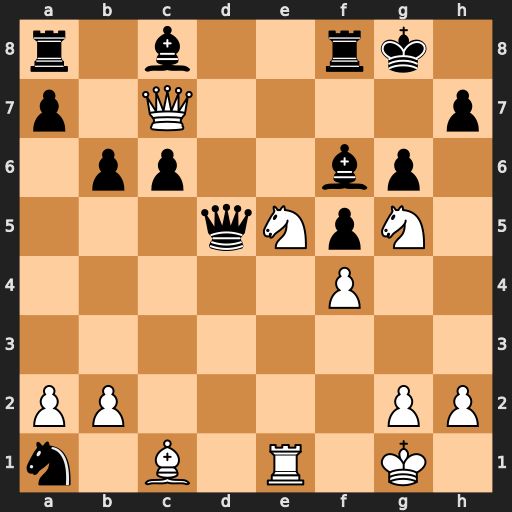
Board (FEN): r1b2rk1/p1Q4p/1pp2bp1/3qNpN1/5P2/8/PP4PP/n1B1R1K1
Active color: w
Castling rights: -
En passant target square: -
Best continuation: Qxh7#